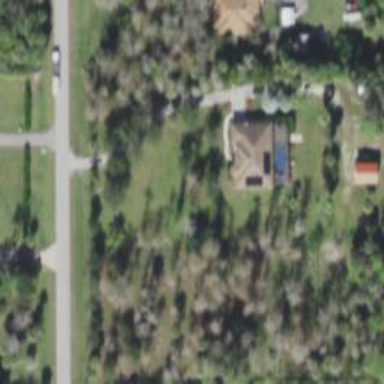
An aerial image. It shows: Driveway.